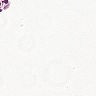
Metastatic tissue present: no